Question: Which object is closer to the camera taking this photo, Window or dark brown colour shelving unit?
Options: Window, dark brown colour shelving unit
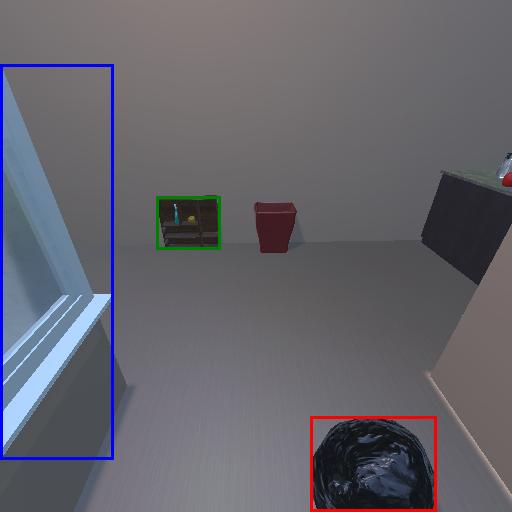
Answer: Window